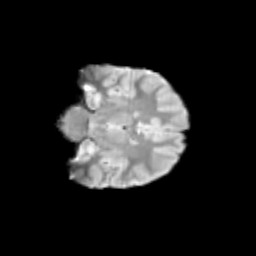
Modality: T2w
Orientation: coronal
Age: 9
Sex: female
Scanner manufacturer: siemens
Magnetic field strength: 3 T
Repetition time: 3.8 s
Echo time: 0.07 s